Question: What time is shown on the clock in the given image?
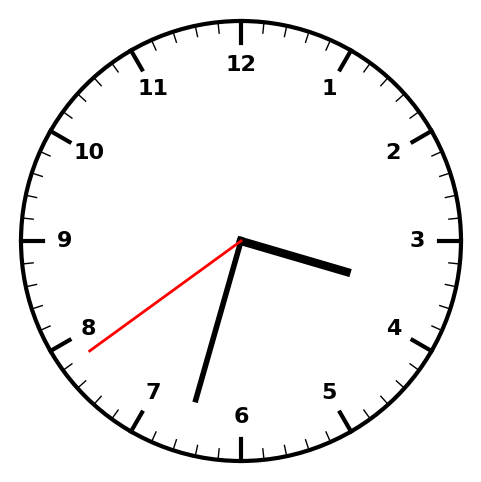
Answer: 03:32:39